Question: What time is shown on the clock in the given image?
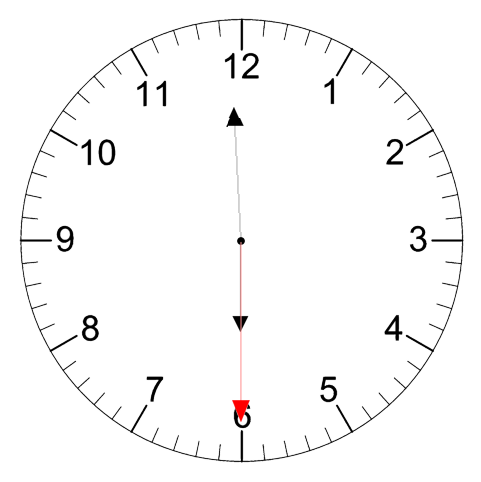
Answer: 05:59:30